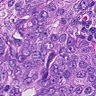
Metastatic tissue present: yes